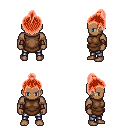
a pixel art fantasy rpg character, male body template, human, dark skin, brown tunic, metal pants, red short topknot hairstyle, leather bracers, four views (front, back, left, right), 2x2 character sprite sheet, small pixel art, hard edges, no anti-aliasing